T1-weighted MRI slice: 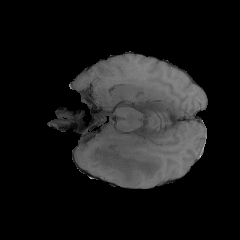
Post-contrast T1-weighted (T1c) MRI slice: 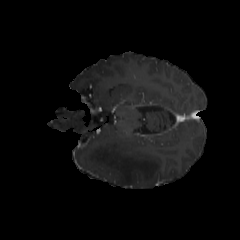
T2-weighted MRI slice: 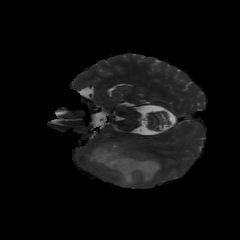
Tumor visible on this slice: yes